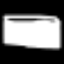
Label: airplane